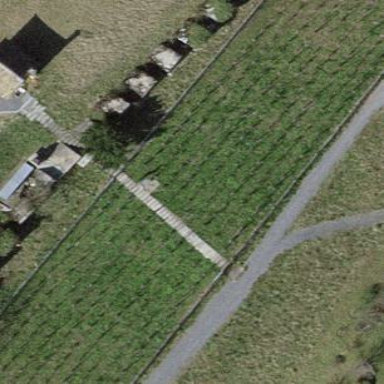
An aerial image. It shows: Vineyard where grapes are grown.